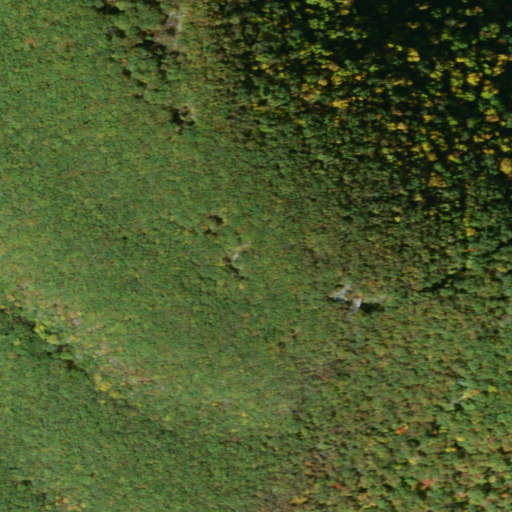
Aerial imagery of mountain in New York named High Point containing deciduous forest and mixed forest